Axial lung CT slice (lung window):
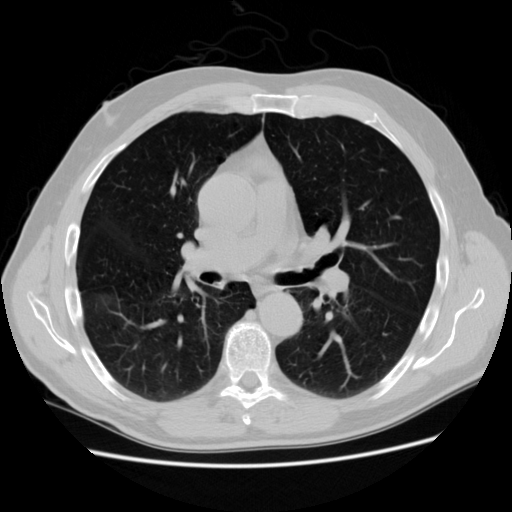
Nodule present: no